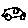
Label: car